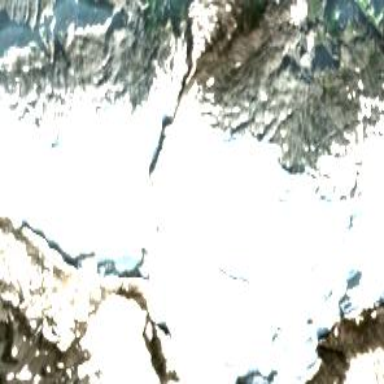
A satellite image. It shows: Majestic glacier in the distance.